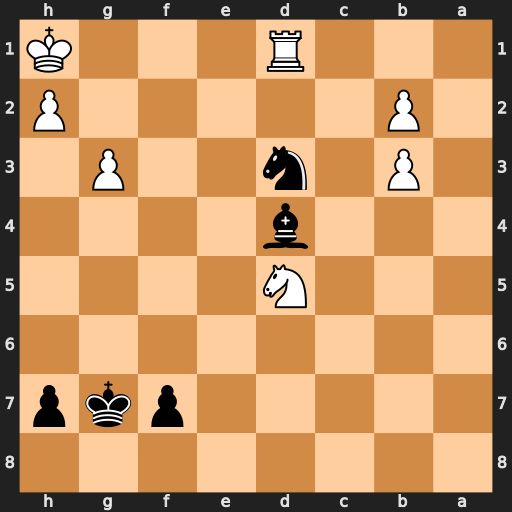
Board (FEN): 8/5pkp/8/3N4/3b4/1P1n2P1/1P5P/3R3K
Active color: b
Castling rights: -
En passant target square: -
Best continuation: Nf2+ Kg2 Nxd1